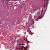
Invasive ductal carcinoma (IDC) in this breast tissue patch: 0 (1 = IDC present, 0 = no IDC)